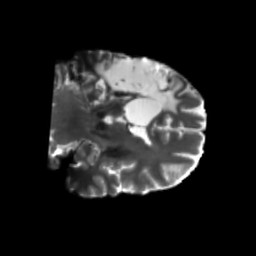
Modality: T2w
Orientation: coronal
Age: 50
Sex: male
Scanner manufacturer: siemens
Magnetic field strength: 3 T
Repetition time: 5.47 s
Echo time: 0.0854 s